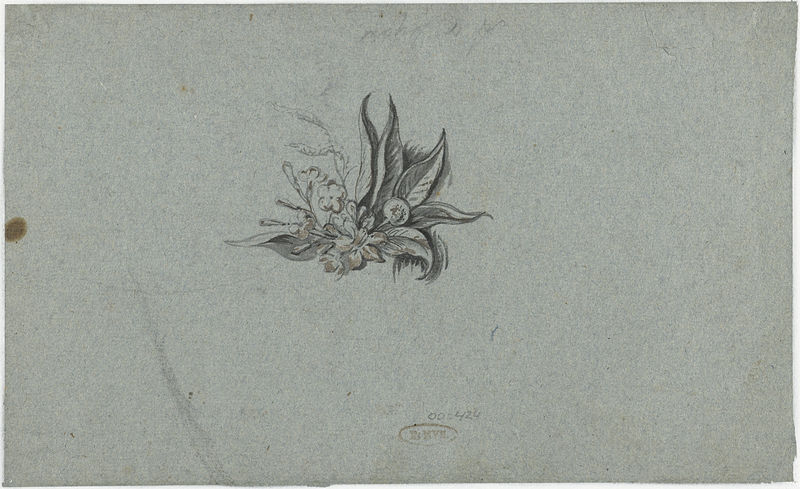
Titel: Plantstudie
Künstler: Anthony van Dyck
Standort: Amsterdam
Institution: Rijksmuseum
Schlagwörter: fleur, esquisse, dessin, encre, feuilles, détail, étude